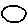
Label: moon